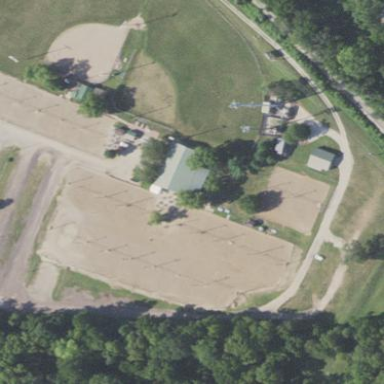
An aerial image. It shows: Sports center featuring beach volleyball and softball facilities.